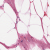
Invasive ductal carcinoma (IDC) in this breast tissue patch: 0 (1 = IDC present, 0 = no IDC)